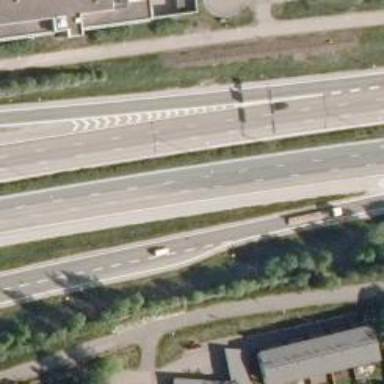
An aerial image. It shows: Asphalt motorway link.